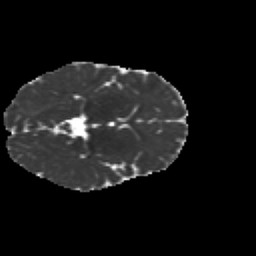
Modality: MD
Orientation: axial
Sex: female
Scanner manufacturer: siemens
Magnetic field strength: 3 T
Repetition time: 5 s
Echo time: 0.071 s